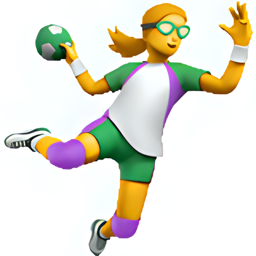
Name: woman playing handball
Emoji: 🤾‍♀️
Group: People & Body
Sub-group: person-sport